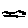
Label: zigzag